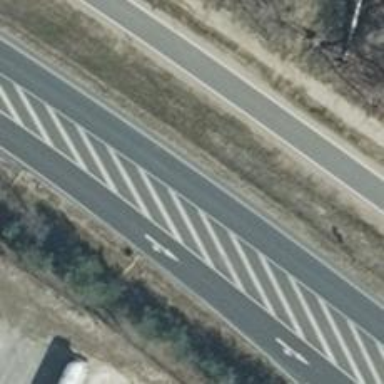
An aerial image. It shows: This is primary highway with motorroad.